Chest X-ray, AP view. Patient: 33 years old, sex F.
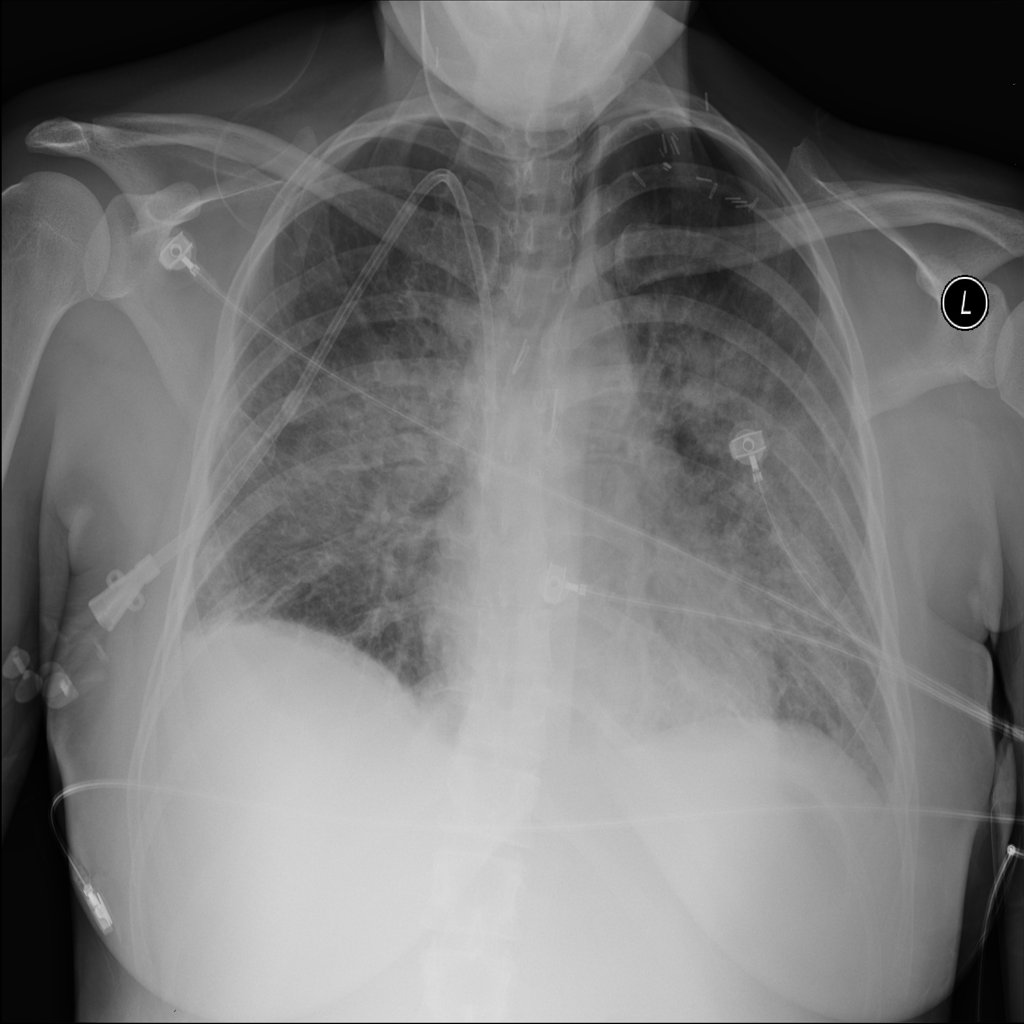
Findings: Infiltration